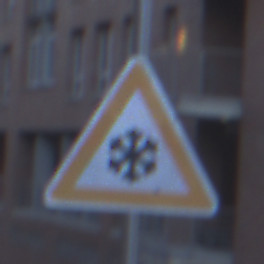
Verkehrszeichen: SchneeOderEisglaette
Umgebung: Outdoor, Urban
Tageszeit: SunriseSunset
Wetter: Clear
Licht: Natural
Jahreszeit: NotSpecified
Kontrast: MediumContrast